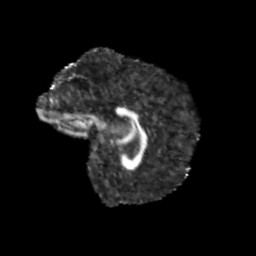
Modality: FA
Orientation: sagittal
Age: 9
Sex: female
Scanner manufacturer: siemens
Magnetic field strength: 3 T
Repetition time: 3.8 s
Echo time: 0.07 s